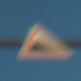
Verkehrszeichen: Gefaelle10
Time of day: SunriseSunset
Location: Outdoor (RoadRail)
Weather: PartlyCloudy
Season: NotSpecified
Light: Natural